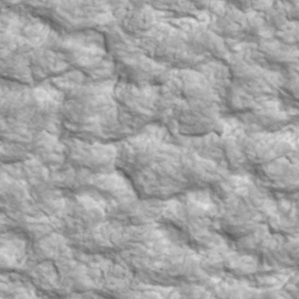
Label: non_frost